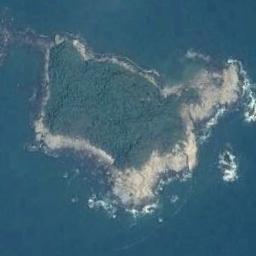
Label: island